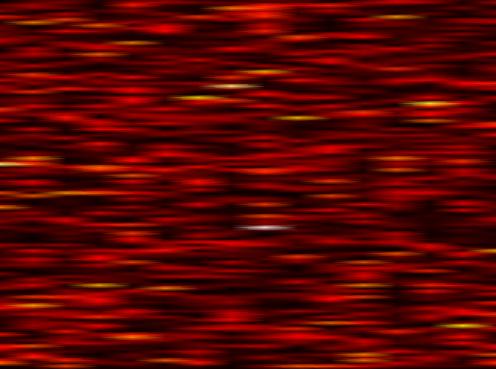
Label: UFMC